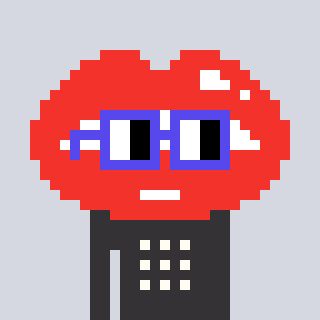
a pixel art character with square blue glasses, a lips-shaped head and a grayscale-colored body on a cool background